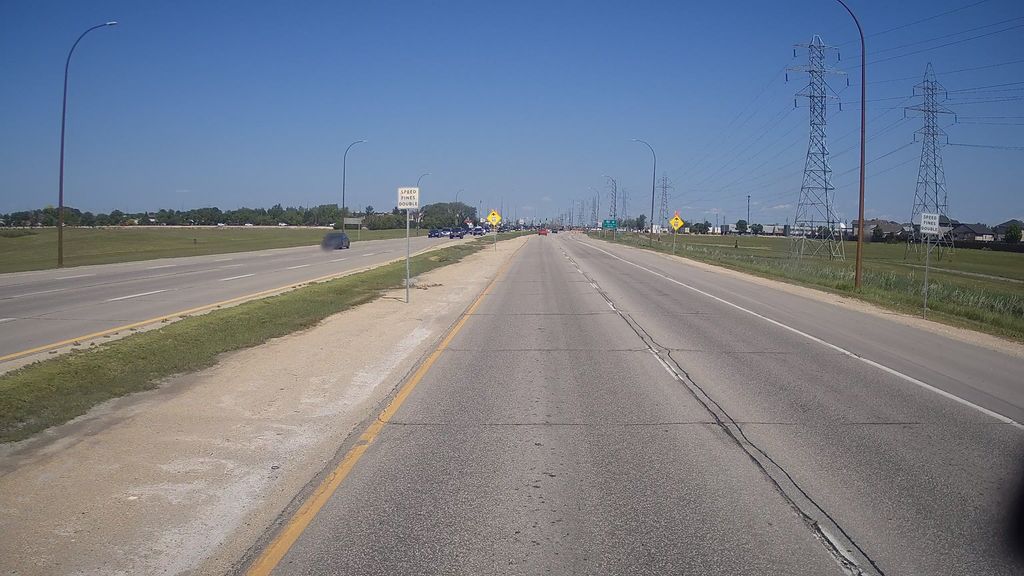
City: winnipeg